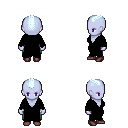
a pixel art fantasy rpg character, female body template, dark elf, purple skin, black robe, teal pants, white cyan short mohawk hairstyle, maroon shoes, four views (front, back, left, right), 2x2 character sprite sheet, small pixel art, hard edges, no anti-aliasing